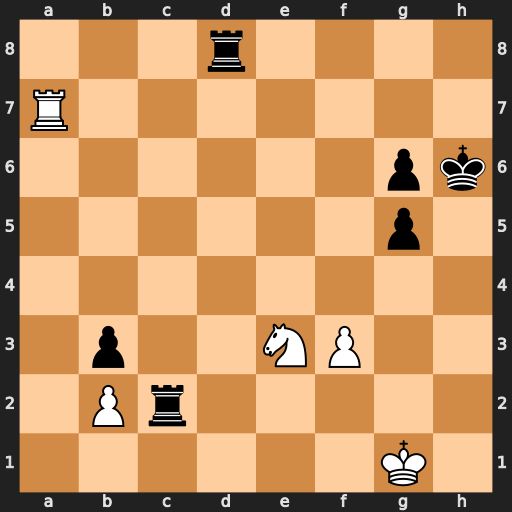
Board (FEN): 3r4/R7/6pk/6p1/8/1p2NP2/1Pr5/6K1
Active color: w
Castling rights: -
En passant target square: -
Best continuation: Ng4+ Kh5 Rh7#